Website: macys
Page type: receipt
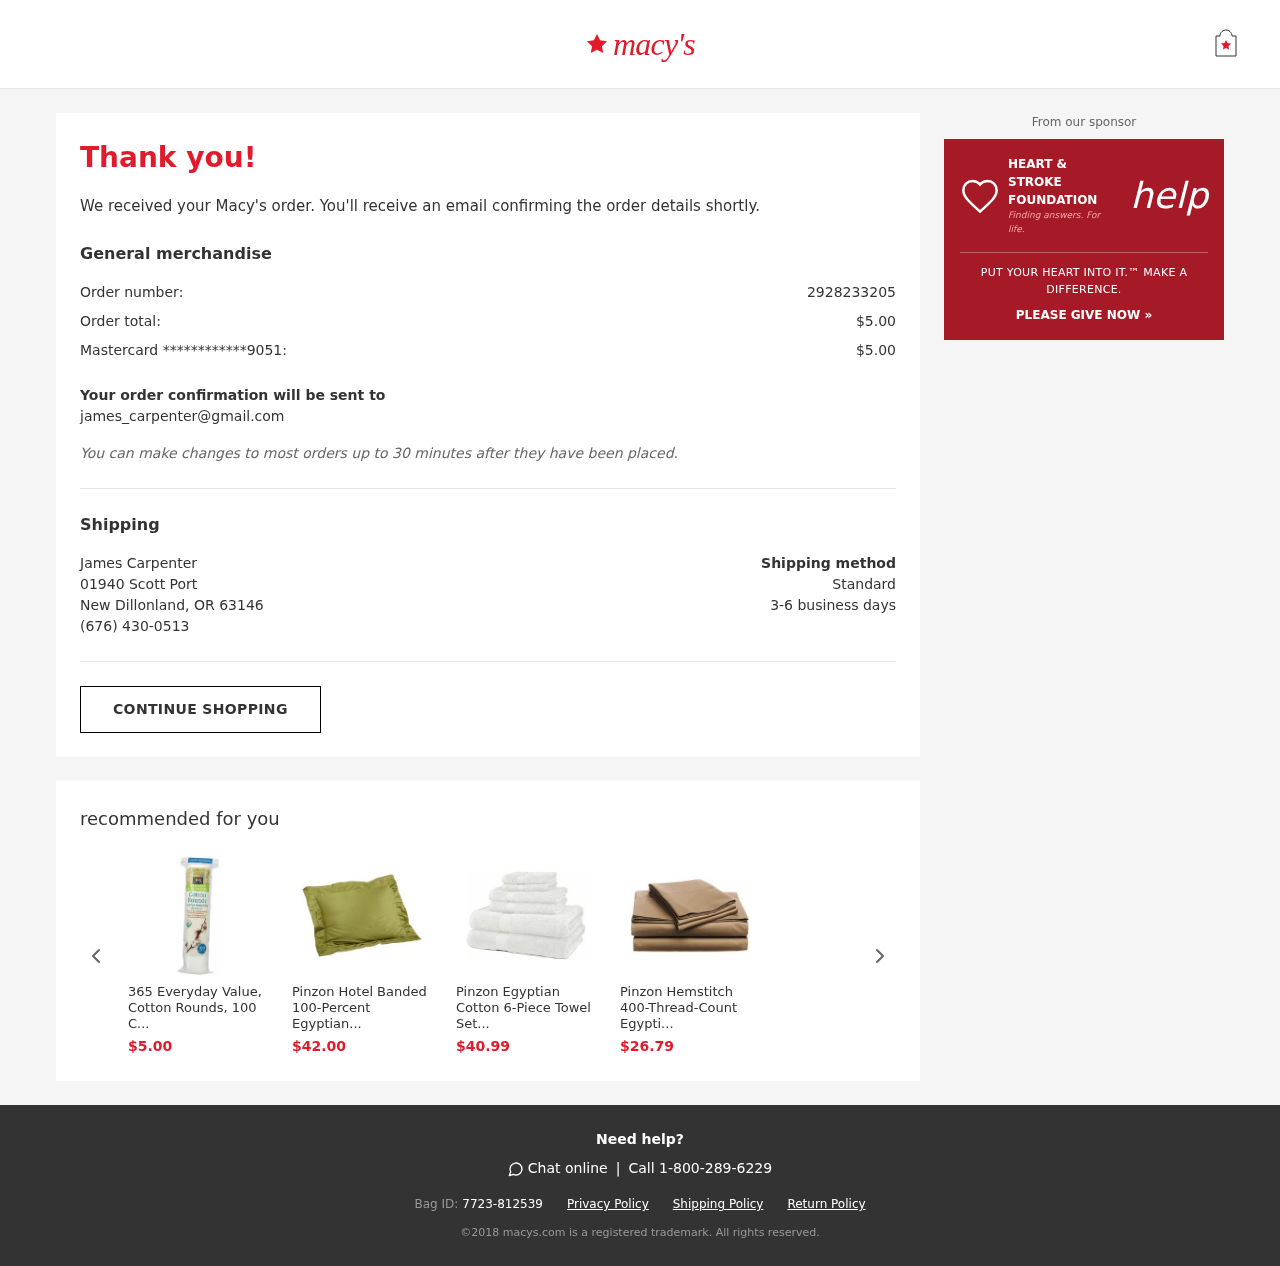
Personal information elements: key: PII_CARD_LAST4
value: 9051
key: PII_CARD_TYPE
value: Mastercard
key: PII_CITY_STATE_ZIP
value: New Dillonland, OR 63146
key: PII_EMAIL
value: james_carpenter@gmail.com
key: PII_FULLNAME
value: James Carpenter
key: PII_PHONE
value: (676) 430-0513
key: PII_STREET
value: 01940 Scott Port
Product elements: key: PRODUCT1_PRICE
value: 5
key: PRODUCT1_NAME
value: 365 Everyday Value, Cotton Rounds, 100 C...
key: PRODUCT2_NAME
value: Pinzon Hotel Banded 100-Percent Egyptian...
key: PRODUCT2_PRICE
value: $42.00
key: PRODUCT3_NAME
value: Pinzon Egyptian Cotton 6-Piece Towel Set...
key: PRODUCT3_PRICE
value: $40.99
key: PRODUCT4_NAME
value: Pinzon Hemstitch 400-Thread-Count Egypti...
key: PRODUCT4_PRICE
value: $26.79
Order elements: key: ORDER_ID
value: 2928233205
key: ORDER_TOTAL
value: $5.00
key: ORDER_CARD_CHARGE
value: $5.00